Question: I have a dat file that looks like this:

and I would like to turn this data into a matrix of some sort that includes values for the empty spaces. Any idea how to approach this?
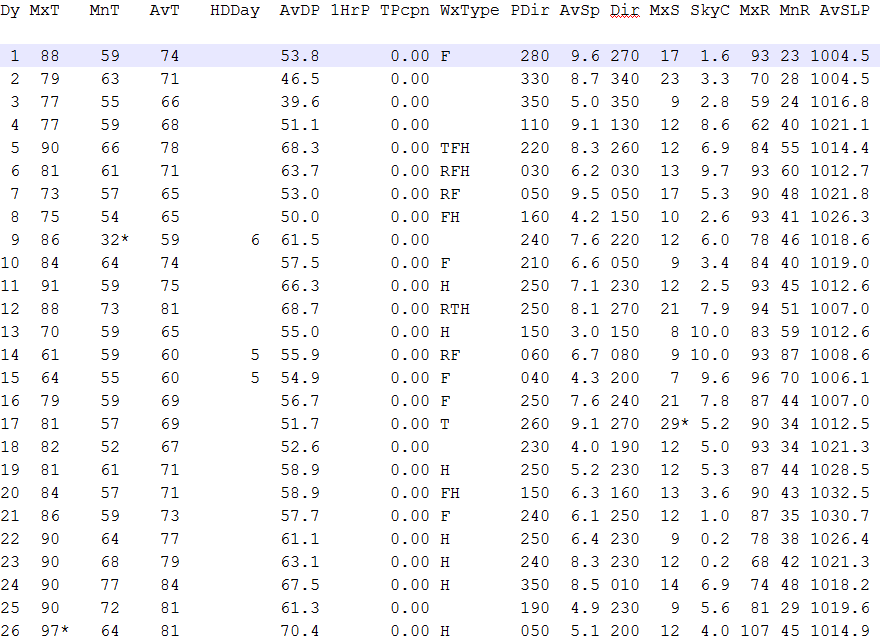
Answer: If you wish to preserve the empty spaces then you may need to treat the data as fixed width columns.
<URL>
If it turns out that the data is tab delimited as @WaiHaLee suggests then just split the lines using the tab character. For example:
'''
//read all lines
var lines = System.IO.File.ReadAllLines("C:/path/to/file.txt");
//loop through all lines
foreach(var line in lines)
{
//split the line
var splitString = line.Split(new char[] { ' ' });
//pull out some data from the 6th column
double avDP = double.Parse(splitString[5]);
//save the data wherever you want
}
'''